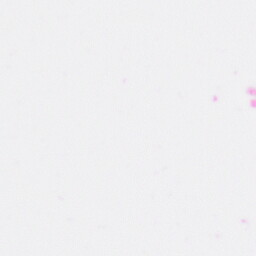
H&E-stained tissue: Colon